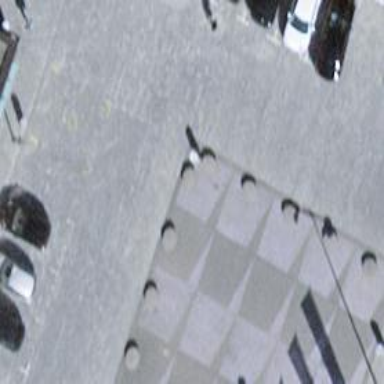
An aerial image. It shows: Bollard barrier.